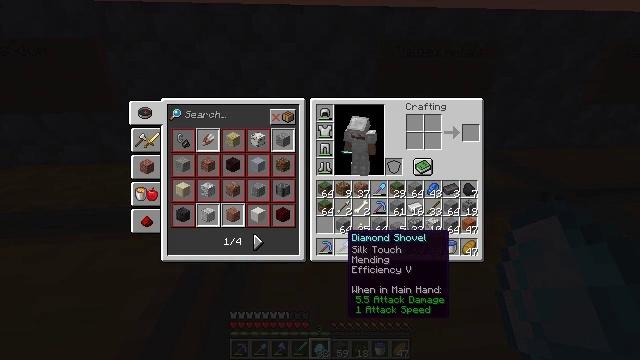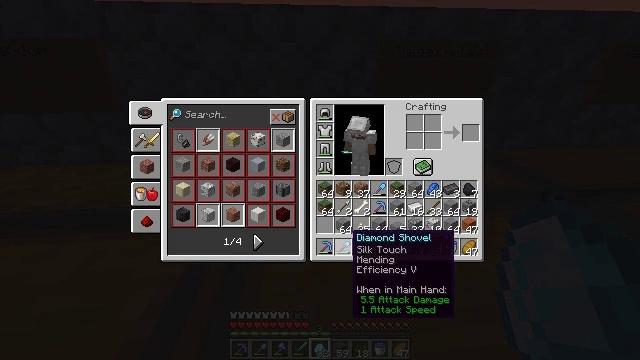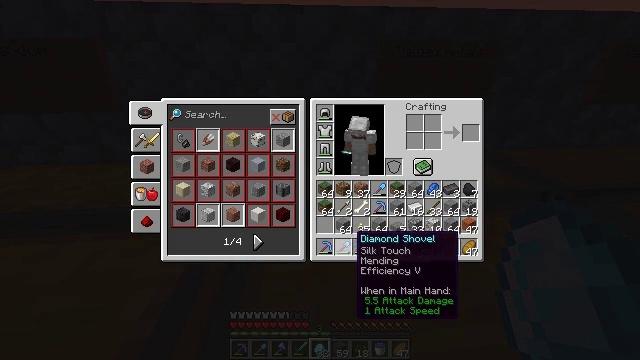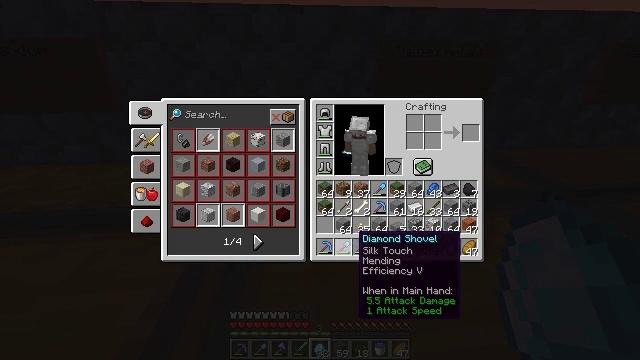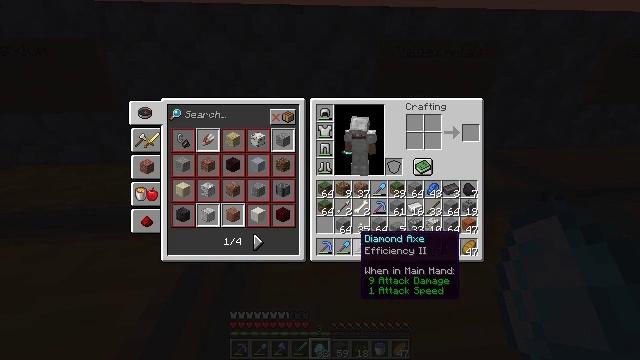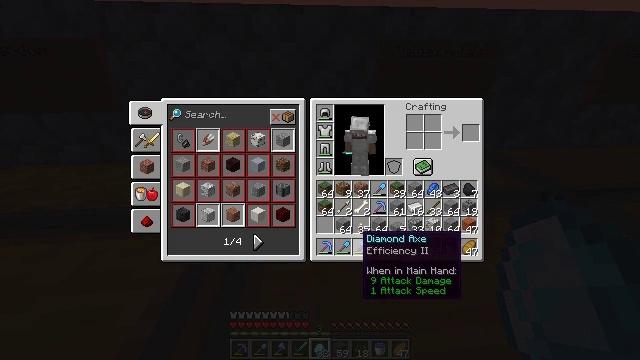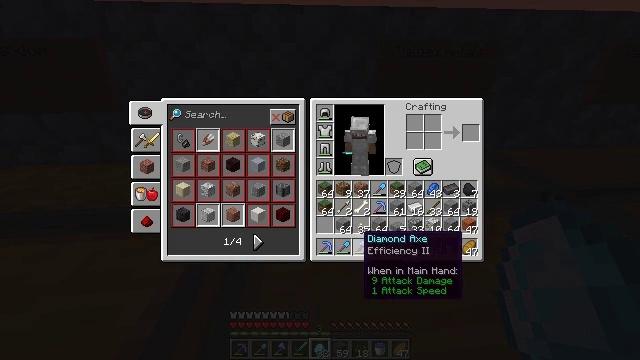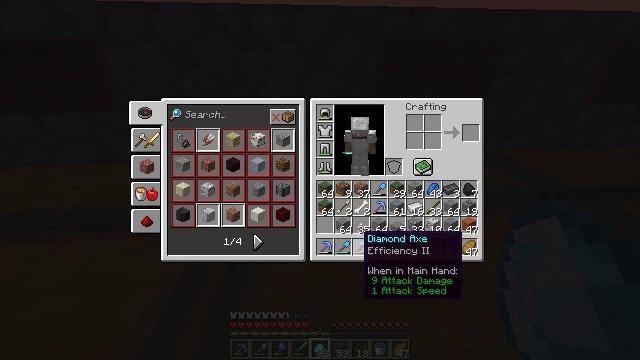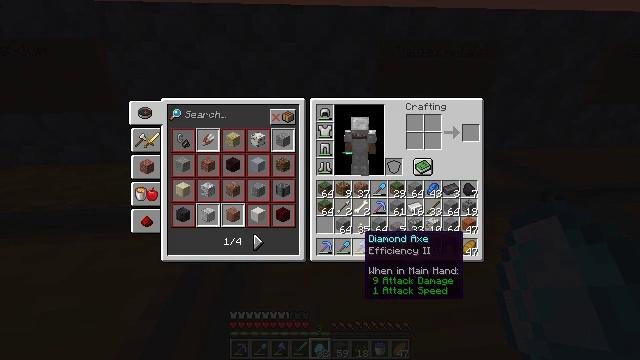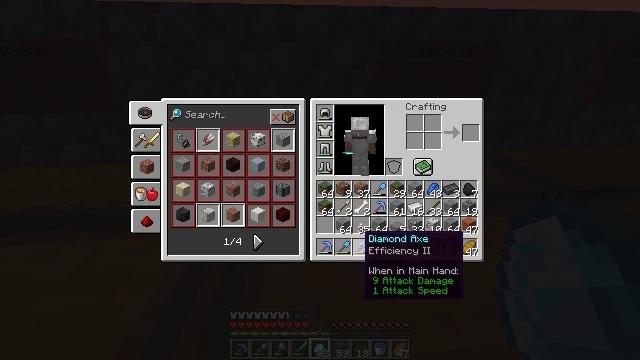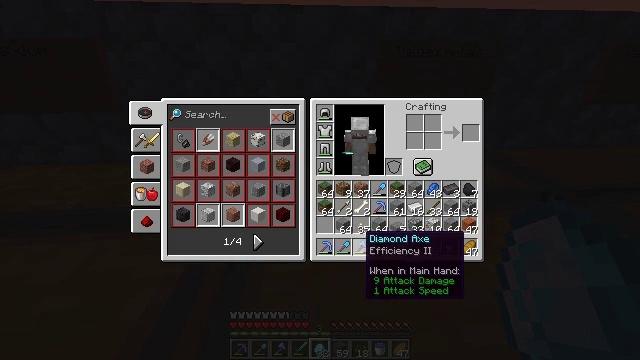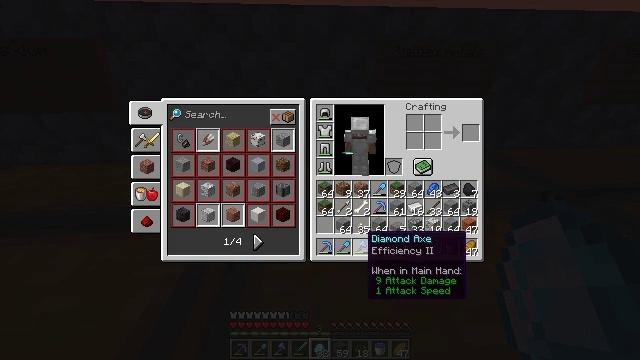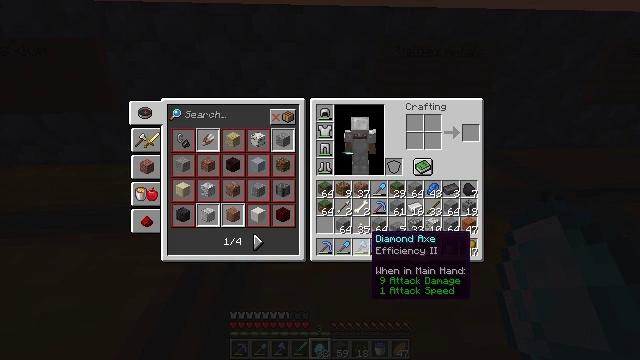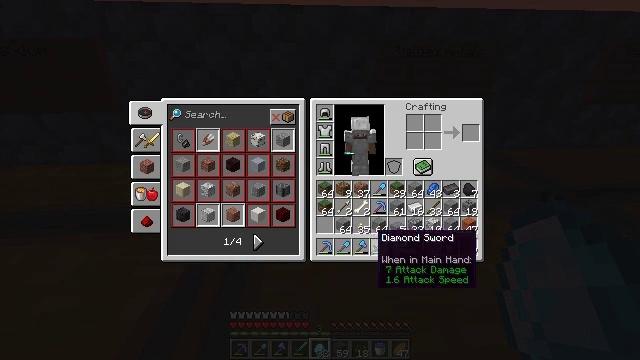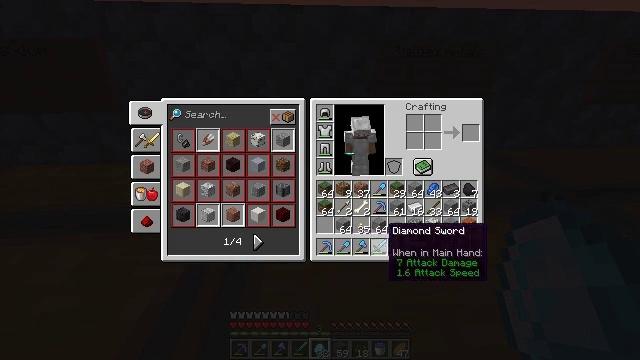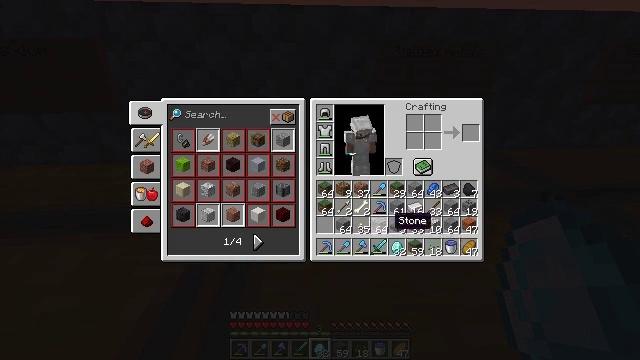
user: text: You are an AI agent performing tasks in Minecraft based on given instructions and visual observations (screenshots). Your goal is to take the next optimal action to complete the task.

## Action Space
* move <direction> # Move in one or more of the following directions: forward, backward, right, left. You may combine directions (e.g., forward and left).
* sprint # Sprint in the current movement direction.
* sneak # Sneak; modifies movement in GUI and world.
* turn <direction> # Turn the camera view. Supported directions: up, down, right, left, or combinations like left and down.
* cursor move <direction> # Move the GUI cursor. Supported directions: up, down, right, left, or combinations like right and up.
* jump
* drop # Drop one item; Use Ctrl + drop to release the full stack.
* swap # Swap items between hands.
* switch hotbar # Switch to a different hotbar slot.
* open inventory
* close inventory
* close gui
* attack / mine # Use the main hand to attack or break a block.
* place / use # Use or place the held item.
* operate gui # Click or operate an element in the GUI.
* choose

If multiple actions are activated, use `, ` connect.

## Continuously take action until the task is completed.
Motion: motion action
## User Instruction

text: Drop a grass block.
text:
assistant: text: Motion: no_op
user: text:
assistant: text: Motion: no_op
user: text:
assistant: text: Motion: no_op
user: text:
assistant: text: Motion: no_op
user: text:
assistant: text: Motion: no_op
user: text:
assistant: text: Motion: no_op
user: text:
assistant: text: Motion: no_op
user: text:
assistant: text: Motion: no_op
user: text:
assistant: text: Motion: no_op
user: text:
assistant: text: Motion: no_op
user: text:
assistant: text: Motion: no_op
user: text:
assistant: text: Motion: no_op
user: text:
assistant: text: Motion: no_op
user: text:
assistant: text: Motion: cursor move right
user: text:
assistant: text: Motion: cursor move up
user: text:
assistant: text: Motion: cursor move up
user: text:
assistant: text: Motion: no_op
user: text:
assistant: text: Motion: no_op
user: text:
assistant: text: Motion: no_op
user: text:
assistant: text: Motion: no_op
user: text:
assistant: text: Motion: no_op
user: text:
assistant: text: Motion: no_op
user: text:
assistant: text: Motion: no_op
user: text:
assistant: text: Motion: no_op
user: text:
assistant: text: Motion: turn left
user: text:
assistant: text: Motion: turn left and down
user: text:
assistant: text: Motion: no_op
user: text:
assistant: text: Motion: no_op
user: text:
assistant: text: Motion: move right
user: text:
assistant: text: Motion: move right